Field crop: tomato
Growth stage: 1
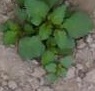
Species: solanum